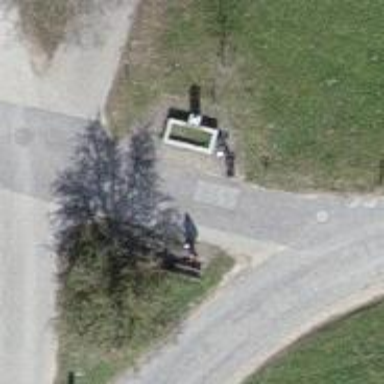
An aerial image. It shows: Guidepost providing information.